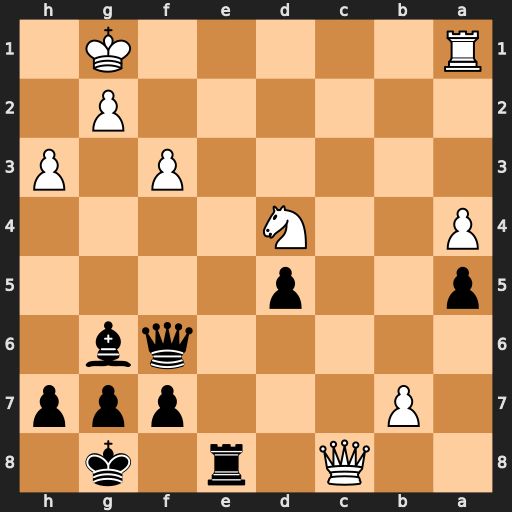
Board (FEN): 2Q1r1k1/1P3ppp/5qb1/p2p4/P2N4/5P1P/6P1/R5K1
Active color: b
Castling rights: -
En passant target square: -
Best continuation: Qxd4+ Kh2 Qe5+ f4 Qxf4+